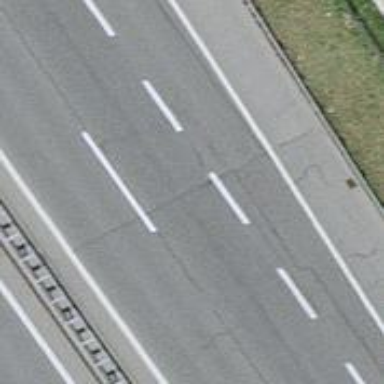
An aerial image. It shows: Motorway junction.